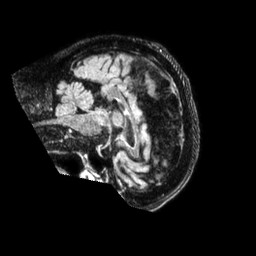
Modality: FLAIR
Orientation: sagittal
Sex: female
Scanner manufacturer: philips
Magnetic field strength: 1.5 T
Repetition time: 4.8 s
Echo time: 0.3483 s